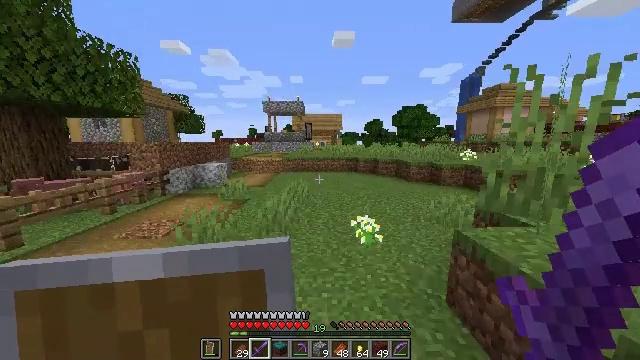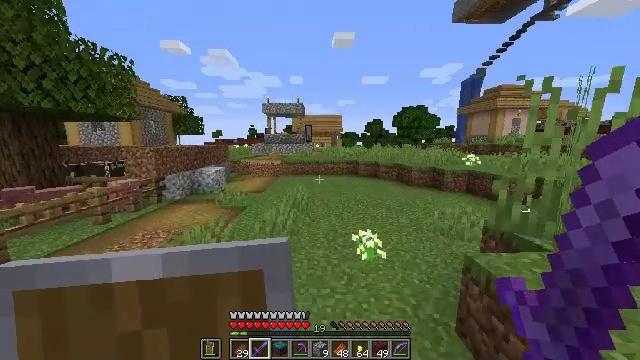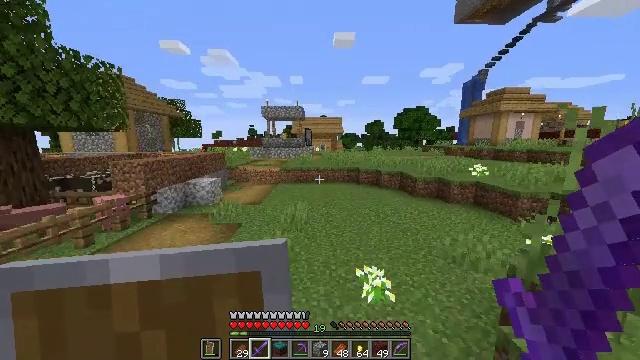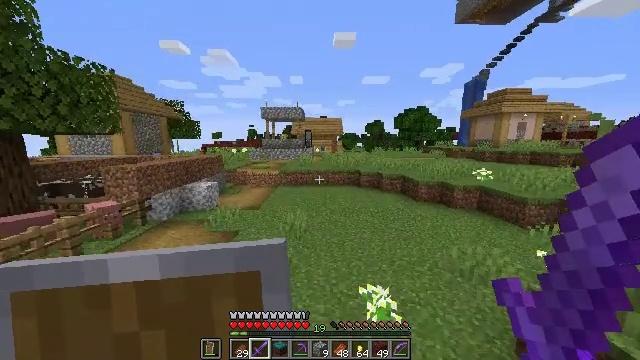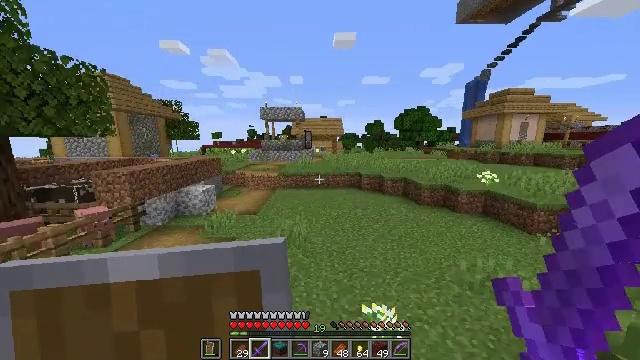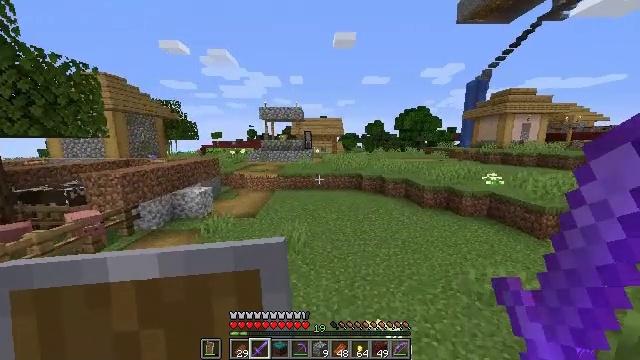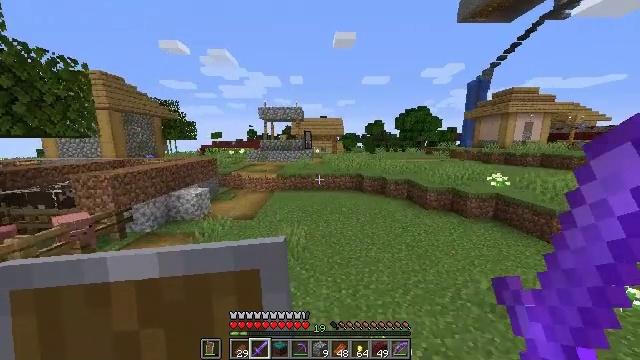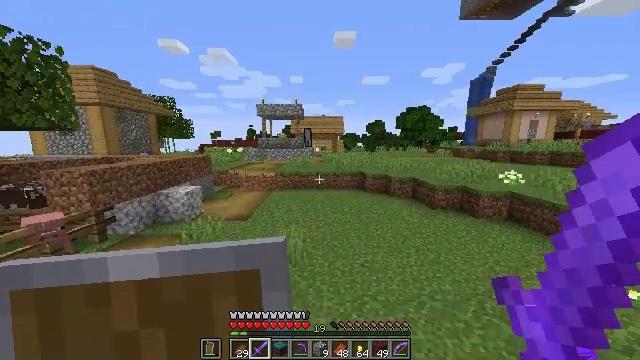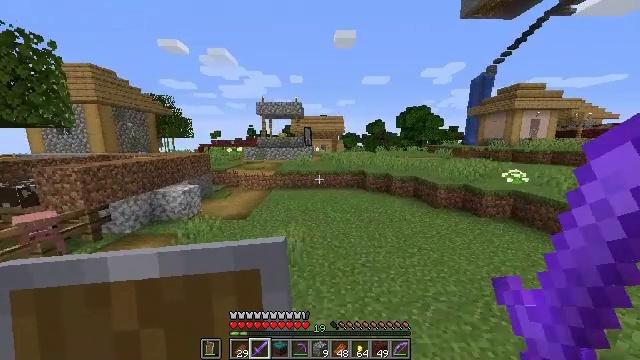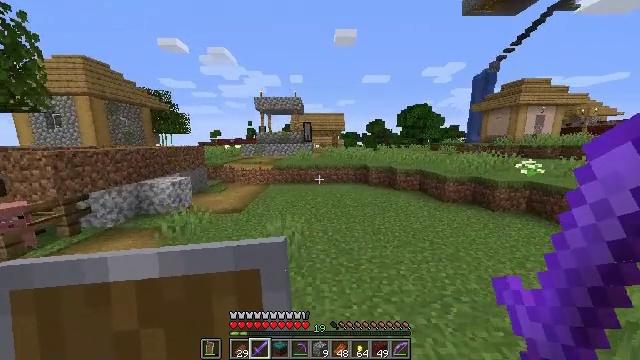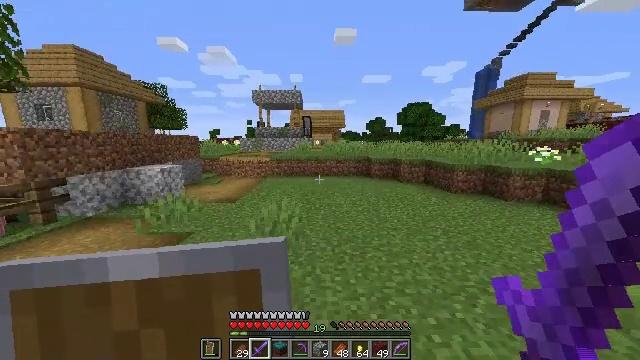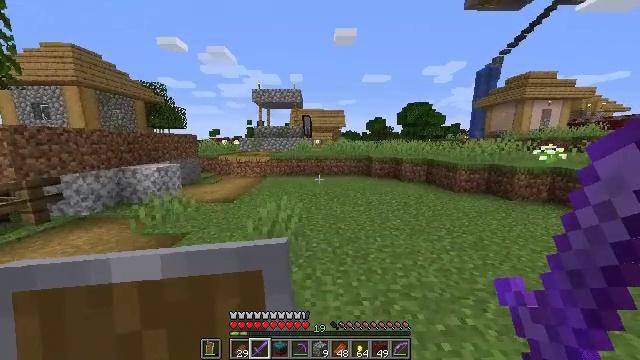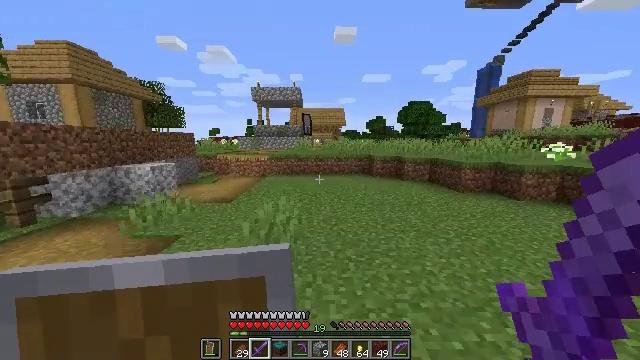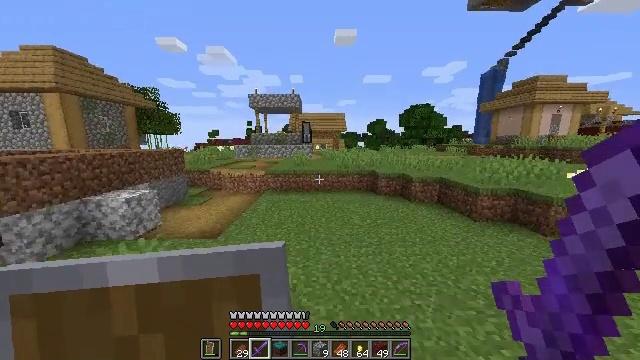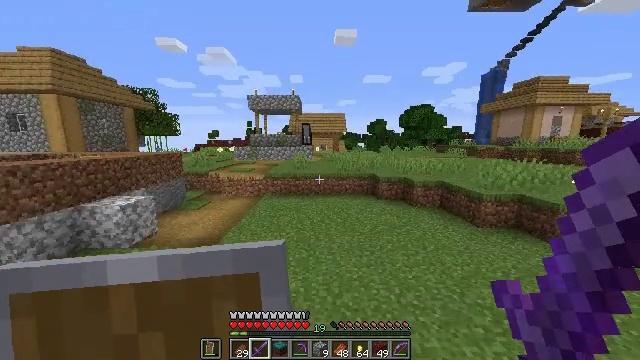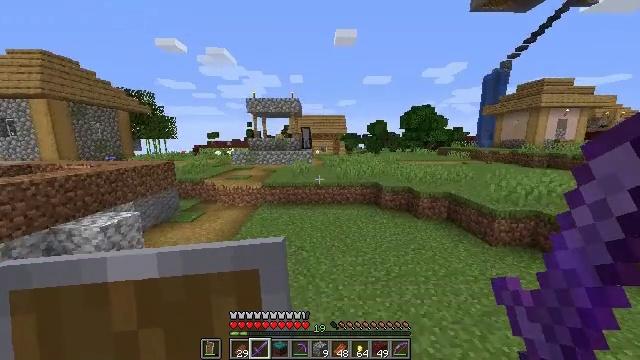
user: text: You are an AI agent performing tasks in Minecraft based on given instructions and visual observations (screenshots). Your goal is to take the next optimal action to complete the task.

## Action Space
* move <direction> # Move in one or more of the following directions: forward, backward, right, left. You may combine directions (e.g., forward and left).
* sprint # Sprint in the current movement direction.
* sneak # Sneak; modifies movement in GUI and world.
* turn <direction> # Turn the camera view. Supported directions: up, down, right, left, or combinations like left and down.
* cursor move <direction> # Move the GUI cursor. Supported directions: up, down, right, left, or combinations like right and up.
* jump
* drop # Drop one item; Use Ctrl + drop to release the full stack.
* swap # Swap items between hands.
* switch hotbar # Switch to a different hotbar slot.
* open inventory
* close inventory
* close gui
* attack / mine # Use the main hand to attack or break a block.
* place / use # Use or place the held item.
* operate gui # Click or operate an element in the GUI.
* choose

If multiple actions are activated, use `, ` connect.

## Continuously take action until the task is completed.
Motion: motion action
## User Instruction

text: Gather tall grass by hitting it.
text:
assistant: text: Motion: move forward, jump
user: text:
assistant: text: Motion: move forward, jump
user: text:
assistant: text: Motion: move forward, jump
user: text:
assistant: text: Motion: move forward, jump
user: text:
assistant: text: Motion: move forward, jump
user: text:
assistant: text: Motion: move forward, jump
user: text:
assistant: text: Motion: move forward, jump
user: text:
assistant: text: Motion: move forward, jump
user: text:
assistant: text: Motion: move forward, jump
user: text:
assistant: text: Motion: move forward, jump
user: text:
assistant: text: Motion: move forward, jump
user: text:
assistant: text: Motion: move forward, jump
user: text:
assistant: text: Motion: move forward, jump
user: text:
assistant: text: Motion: move forward, jump
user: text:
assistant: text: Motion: move forward, jump
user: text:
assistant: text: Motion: move forward, jump
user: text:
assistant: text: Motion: move forward, jump
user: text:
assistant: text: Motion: move forward, jump
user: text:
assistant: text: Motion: move forward, jump
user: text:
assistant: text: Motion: move forward
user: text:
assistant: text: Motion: move forward
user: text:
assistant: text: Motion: move forward
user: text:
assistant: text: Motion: move forward
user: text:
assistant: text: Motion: move forward
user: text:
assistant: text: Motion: move forward
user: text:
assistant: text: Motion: move forward
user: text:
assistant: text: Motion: move forward
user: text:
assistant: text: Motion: move forward
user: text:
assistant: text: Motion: move forward
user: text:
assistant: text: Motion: move forward